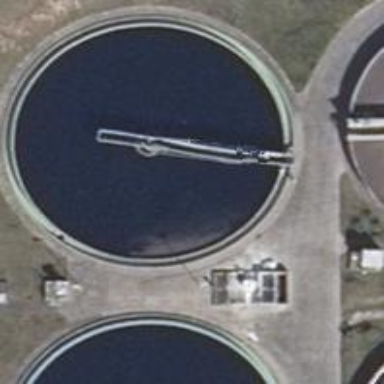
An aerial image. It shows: Basin with wastewater. The area is designated for water treatment.